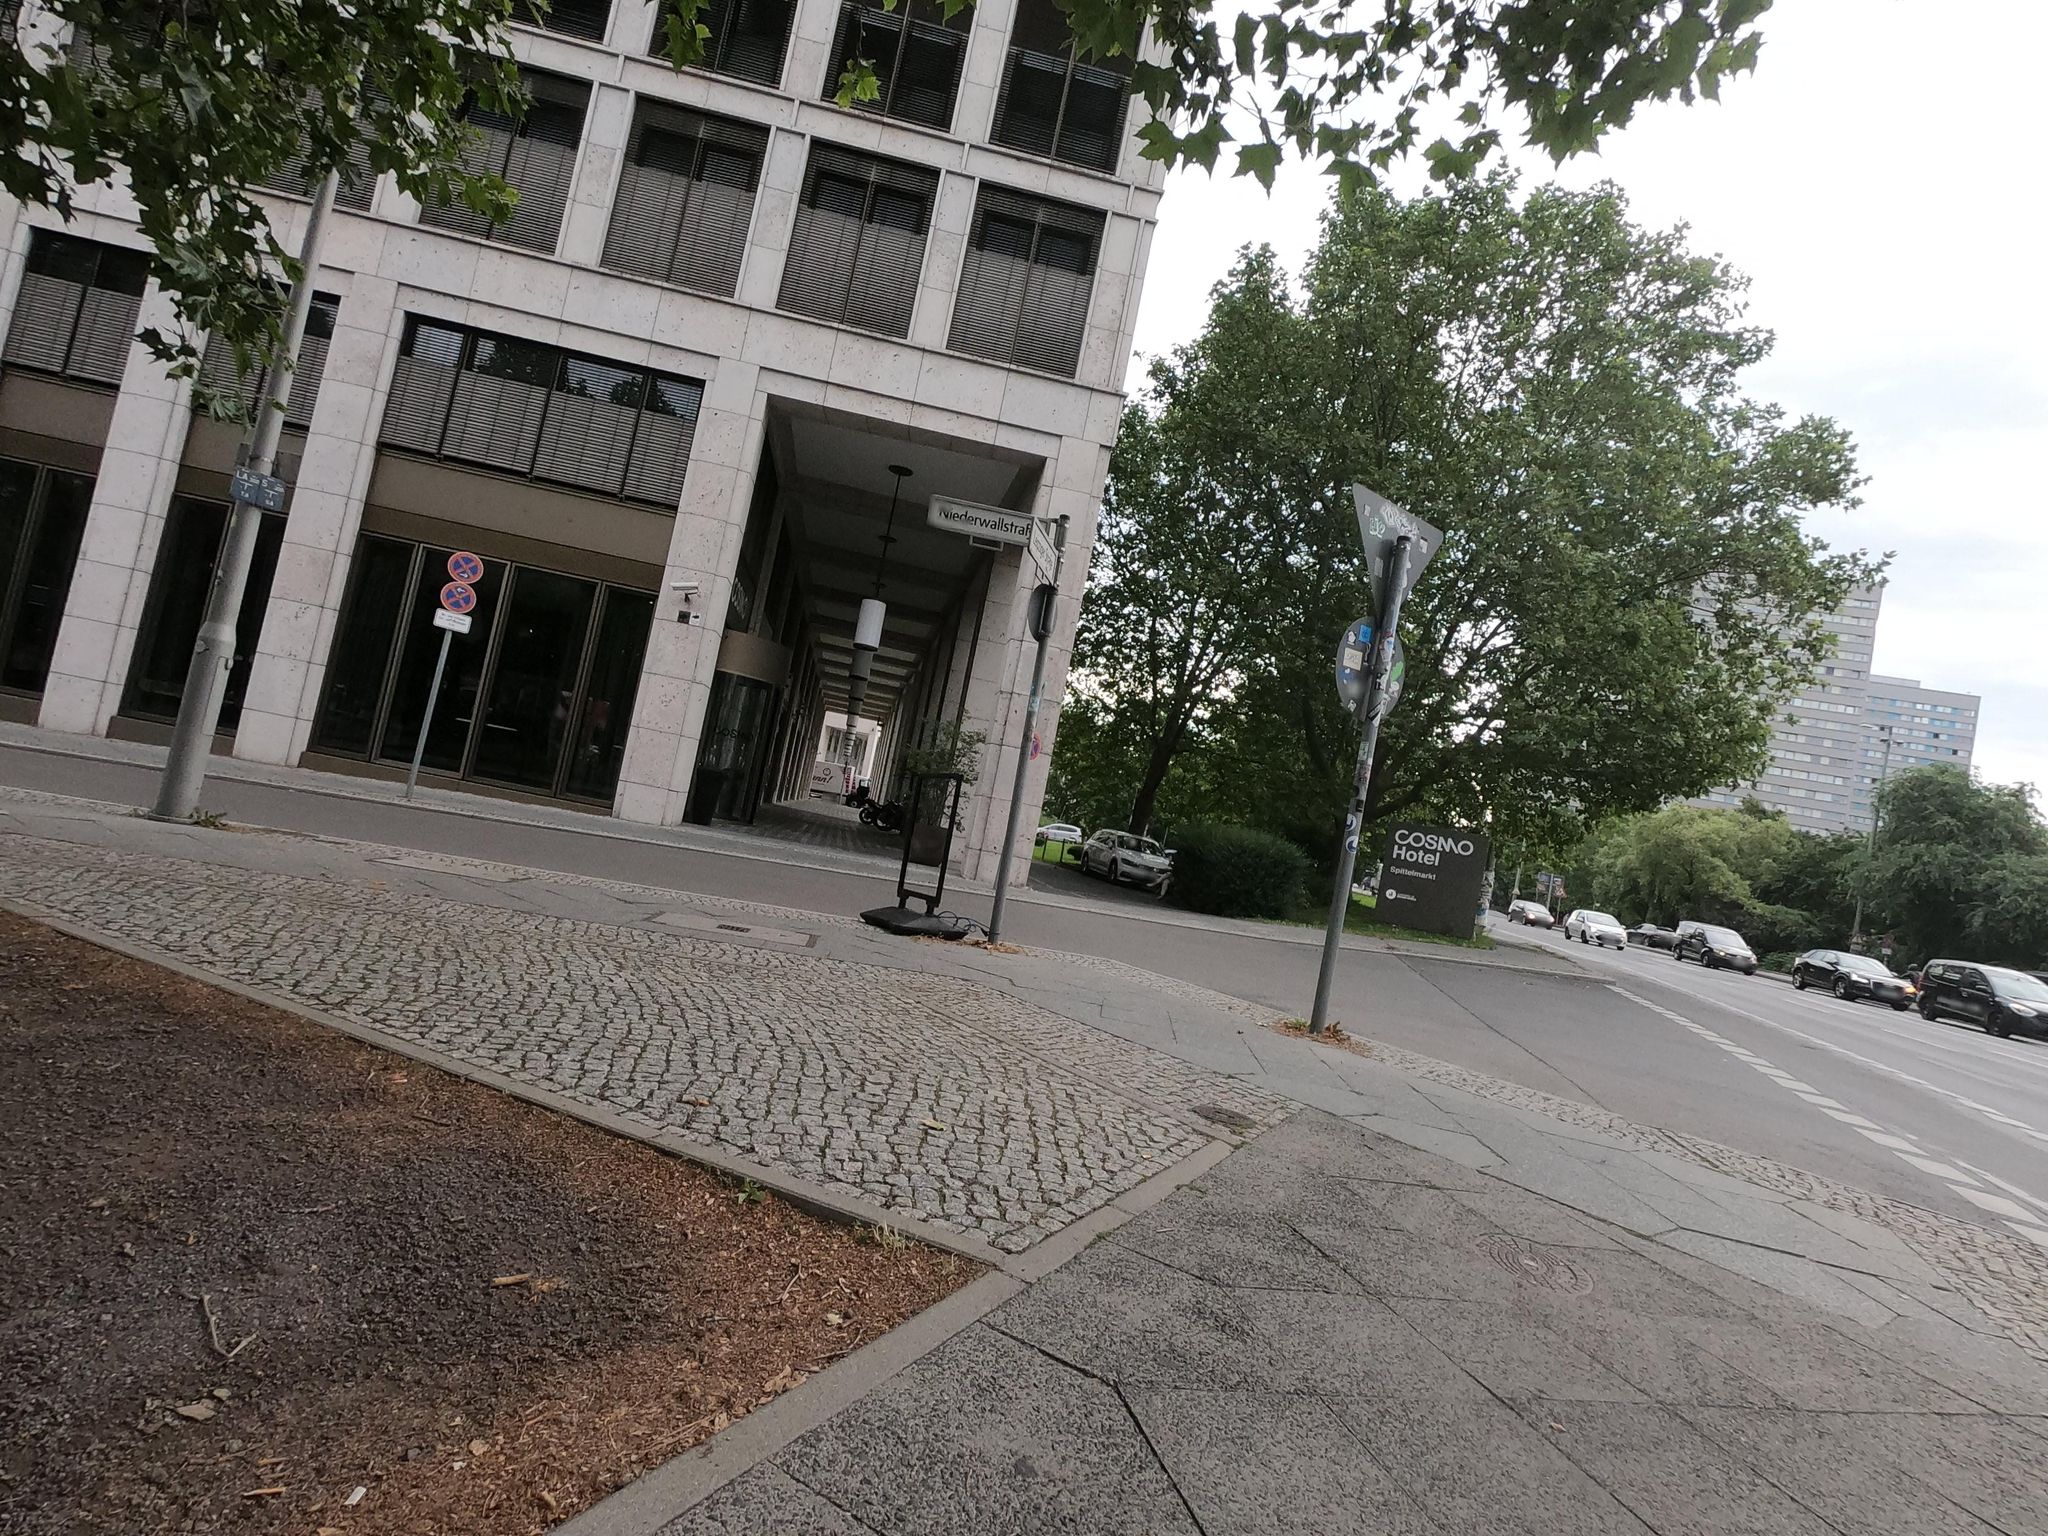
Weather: clear
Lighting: day
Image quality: good
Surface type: walking surface
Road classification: cycleway, service
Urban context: urban centre
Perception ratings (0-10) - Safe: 8.65, Lively: 9.04, Beautiful: 7.36, Boring: 1.7, Depressing: 4.35, Wealthy: 9.37